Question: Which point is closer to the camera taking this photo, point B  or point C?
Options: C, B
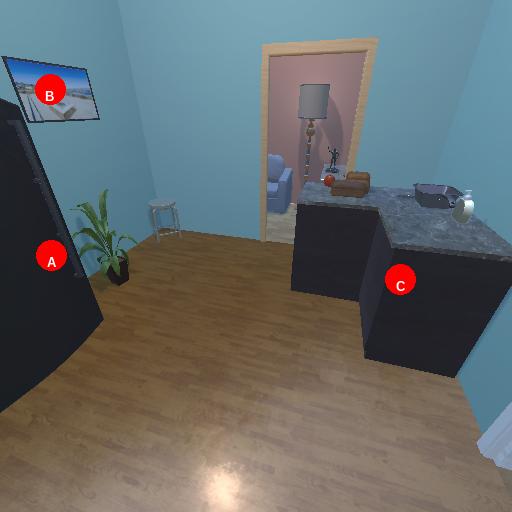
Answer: C